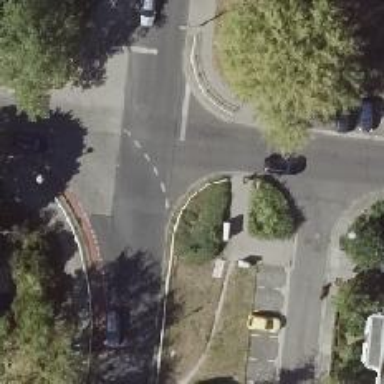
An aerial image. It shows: Unmarked crossing on the road.